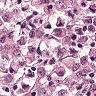
Metastatic tissue present: yes